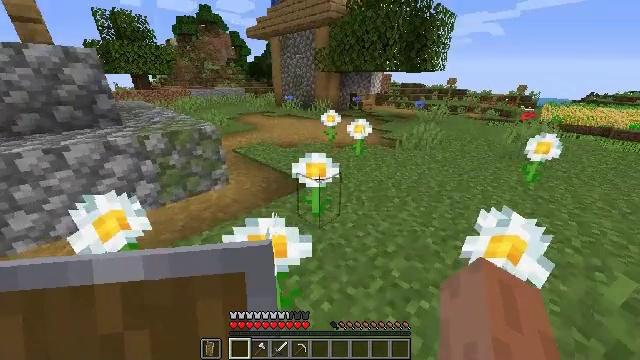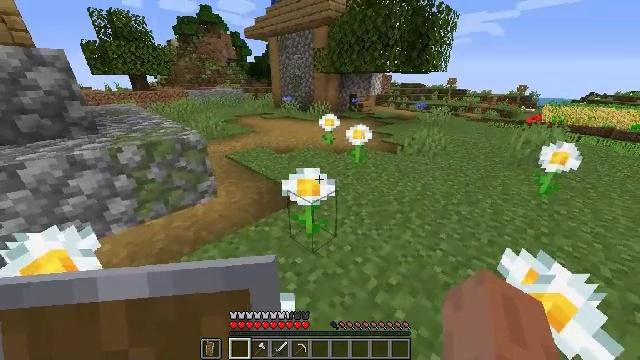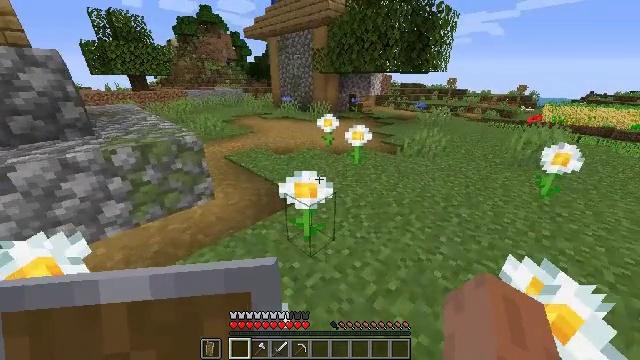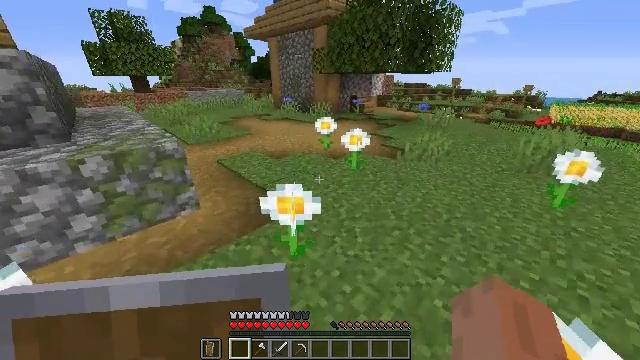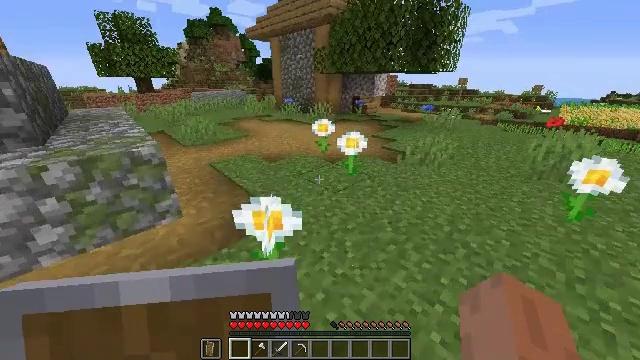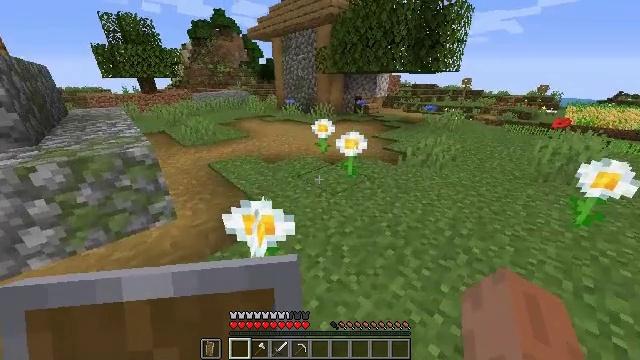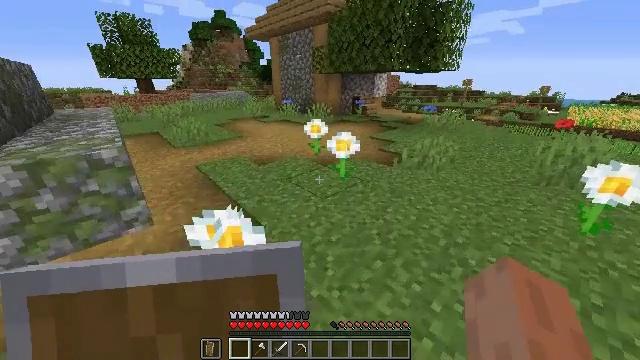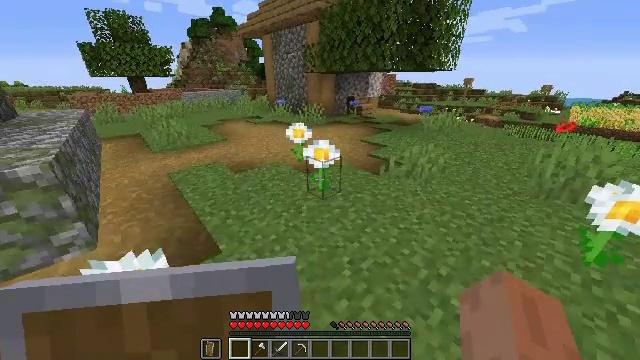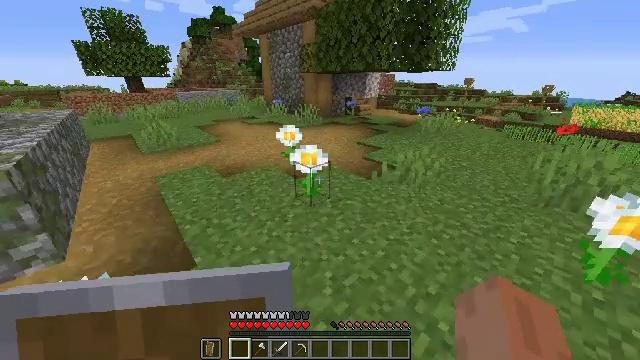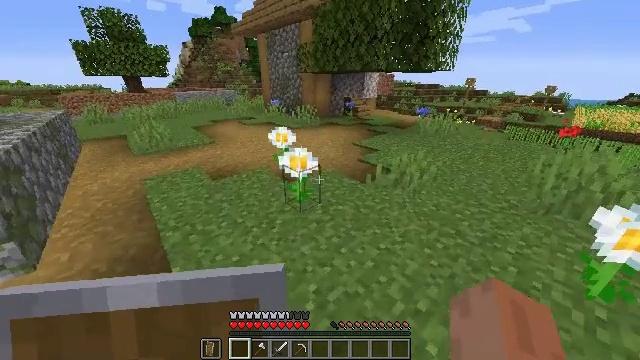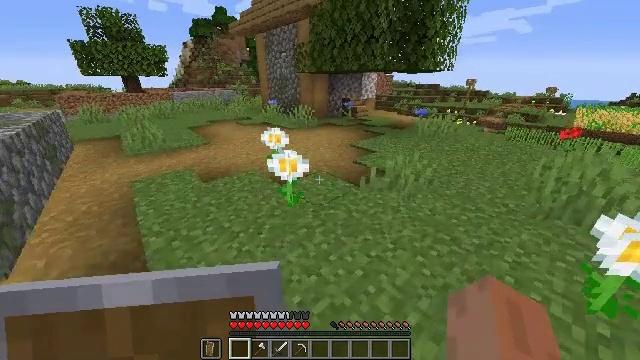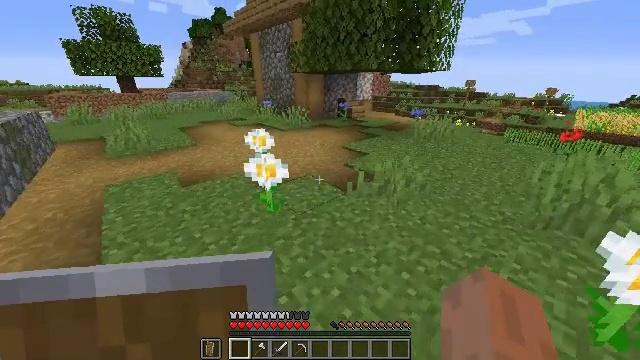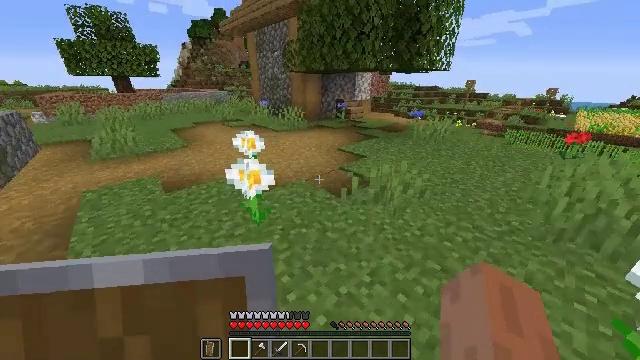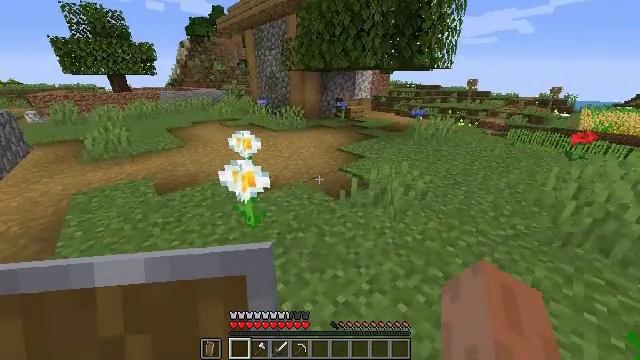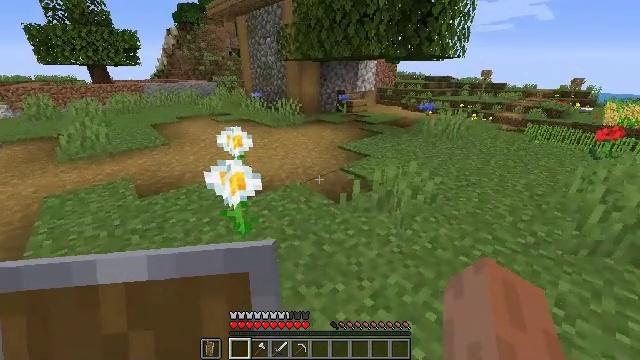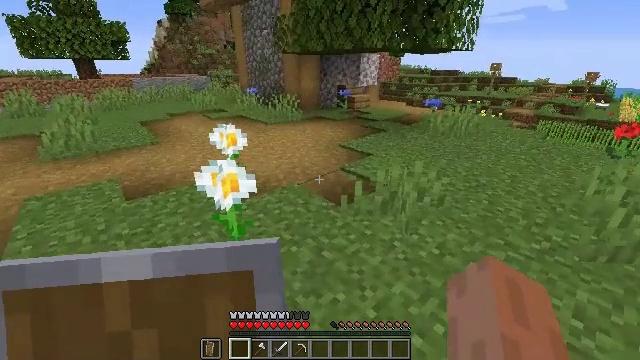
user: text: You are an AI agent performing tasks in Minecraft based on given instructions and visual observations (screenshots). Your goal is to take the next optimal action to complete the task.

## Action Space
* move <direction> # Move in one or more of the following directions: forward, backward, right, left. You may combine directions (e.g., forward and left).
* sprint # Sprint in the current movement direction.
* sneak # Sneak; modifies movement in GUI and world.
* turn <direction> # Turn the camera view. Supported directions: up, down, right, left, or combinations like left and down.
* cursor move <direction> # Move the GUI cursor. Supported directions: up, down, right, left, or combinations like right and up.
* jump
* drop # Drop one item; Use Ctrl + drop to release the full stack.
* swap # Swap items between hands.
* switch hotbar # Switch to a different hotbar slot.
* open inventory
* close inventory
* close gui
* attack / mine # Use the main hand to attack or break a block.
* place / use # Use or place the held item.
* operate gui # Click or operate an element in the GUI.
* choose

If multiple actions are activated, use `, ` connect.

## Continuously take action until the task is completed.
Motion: motion action
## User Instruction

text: craft item air
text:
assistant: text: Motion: move forward and move right
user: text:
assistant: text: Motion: move forward and move right
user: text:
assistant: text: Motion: move forward and move right
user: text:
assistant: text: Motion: move forward and move right, turn left
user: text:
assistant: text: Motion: move forward and move right
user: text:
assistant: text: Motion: move forward and move right
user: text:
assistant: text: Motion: move forward and move right
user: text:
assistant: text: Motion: move forward and move right
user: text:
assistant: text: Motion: move forward and move right
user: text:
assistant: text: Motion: move forward and move right
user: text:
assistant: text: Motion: move forward
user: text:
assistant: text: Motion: no_op
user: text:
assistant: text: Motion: no_op
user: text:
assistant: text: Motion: no_op
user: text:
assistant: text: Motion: no_op
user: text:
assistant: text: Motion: no_op
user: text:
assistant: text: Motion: no_op
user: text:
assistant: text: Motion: no_op
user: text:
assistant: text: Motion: no_op
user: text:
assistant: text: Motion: no_op
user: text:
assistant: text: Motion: no_op
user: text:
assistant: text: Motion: turn right and up
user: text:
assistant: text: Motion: turn right
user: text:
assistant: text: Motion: no_op
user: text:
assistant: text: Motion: no_op
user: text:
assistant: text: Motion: no_op
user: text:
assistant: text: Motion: turn right and down
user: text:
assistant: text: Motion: turn right and up
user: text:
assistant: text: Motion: turn right and up
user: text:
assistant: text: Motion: turn right